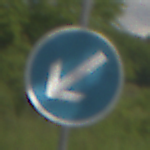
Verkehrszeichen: VorgeschriebeneVorbeifahrtLinks
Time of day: Midday
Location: Outdoor (RoadRail)
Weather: PartlyCloudy
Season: NotSpecified
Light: Natural